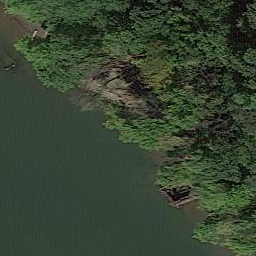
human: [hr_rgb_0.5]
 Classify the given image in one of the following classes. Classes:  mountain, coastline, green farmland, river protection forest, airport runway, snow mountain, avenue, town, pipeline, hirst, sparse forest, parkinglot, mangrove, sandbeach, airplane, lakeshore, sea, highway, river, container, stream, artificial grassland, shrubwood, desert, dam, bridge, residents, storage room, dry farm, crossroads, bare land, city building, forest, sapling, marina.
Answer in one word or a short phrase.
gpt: river protection forest